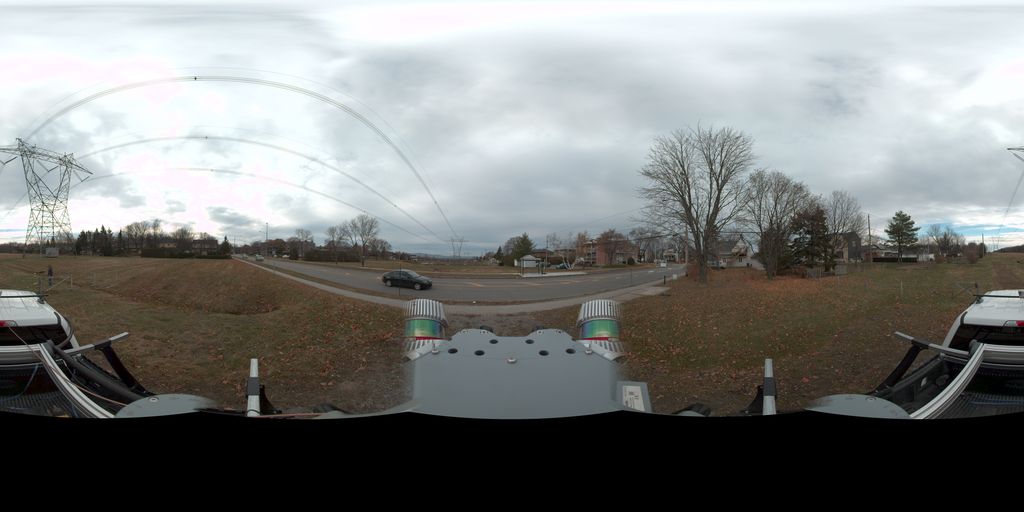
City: quebec_city